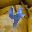
Label: 4